Question: My application was working with android 4.2 and using Admob x.x.x.jar file few days back.
i just configured android sdk 4.4 and i noticed Google play ads are not longer working, also found it should be upgraded as well so what i did following:
'''
<com.google.android.gms.ads.AdView
android:layout_width="wrap_content"
android:layout_height="50dp"
android:layout_gravity="center"
ads:adSize="BANNER"
ads:adUnitId="asdadadasddas"
/>
'''
'''
<com.google.android.gms.ads.AdView android:id="@+id/adView"
xmlns:ads="http://schemas.android.com/apk/lib/com.google.ads"
android:layout_width="match_parent"
android:layout_height="wrap_content"
ads:adUnitId="asdadadasddas"
ads:adSize="BANNER"
/>
'''
'''
<activity
android:name="com.google.android.gms.ads.AdActivity"
android:configChanges="keyboard|keyboardHidden|orientation|screenLayout|uiMode|screenSize|smallestScreenSize" />
<meta-data android:name="com.google.android.gms.version"
android:value="@integer/google_play_services_version"/>
'''
'''
<integer name="google_play_services_version"><PHONE></integer>
'''
and it give me following error

Note: I am not using any java code to display it is that necessary?
any help would be appreciated.
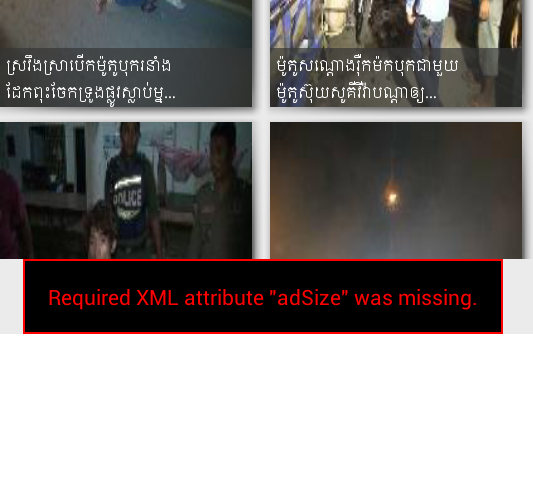
Answer: I appreciate answers of all developers actually i solved this problem by combining the answers of all so i would like to enter steps here that might help others.
'''
<com.google.android.gms.ads.AdView
xmlns:ads="http://schemas.android.com/apk/res-auto"
android:id="@+id/adView"
android:layout_width="match_parent"
android:layout_height="wrap_content"
ads:adUnitId="ca-app-pub-***"
ads:adSize="BANNER"
/>
'''
1) xmlns:ads value was wrong & this mistake pointed out by
2) i was using old AdUnitId with following format: a15220c7a5f3775 but in latest AdMob its format is entirely different as used in above example.
If you use old "ads:adUnitId" it will show blank ad and this was the case with me.
Java code is also required
'''
AdRequest adRequest = new AdRequest.Builder()
.build();
AdView adView = (AdView) view.findViewById(R.id.adView);
adView.loadAd(adRequest);
'''
Class not found exception although i had imported the Google Play project in my application.
Then i found an article in which it was mentioned copy Google Play Jar inside your folder and it will be automatically included in your android private libraries to resolve this issue.
No need to put value in integer.xml inside your app because when you include Google play services project inside your app, it will automatically pick version value out of it in your manifest file.
So these were the issues i faced during migration of adMob and will help others to implement it quickly.